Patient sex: M
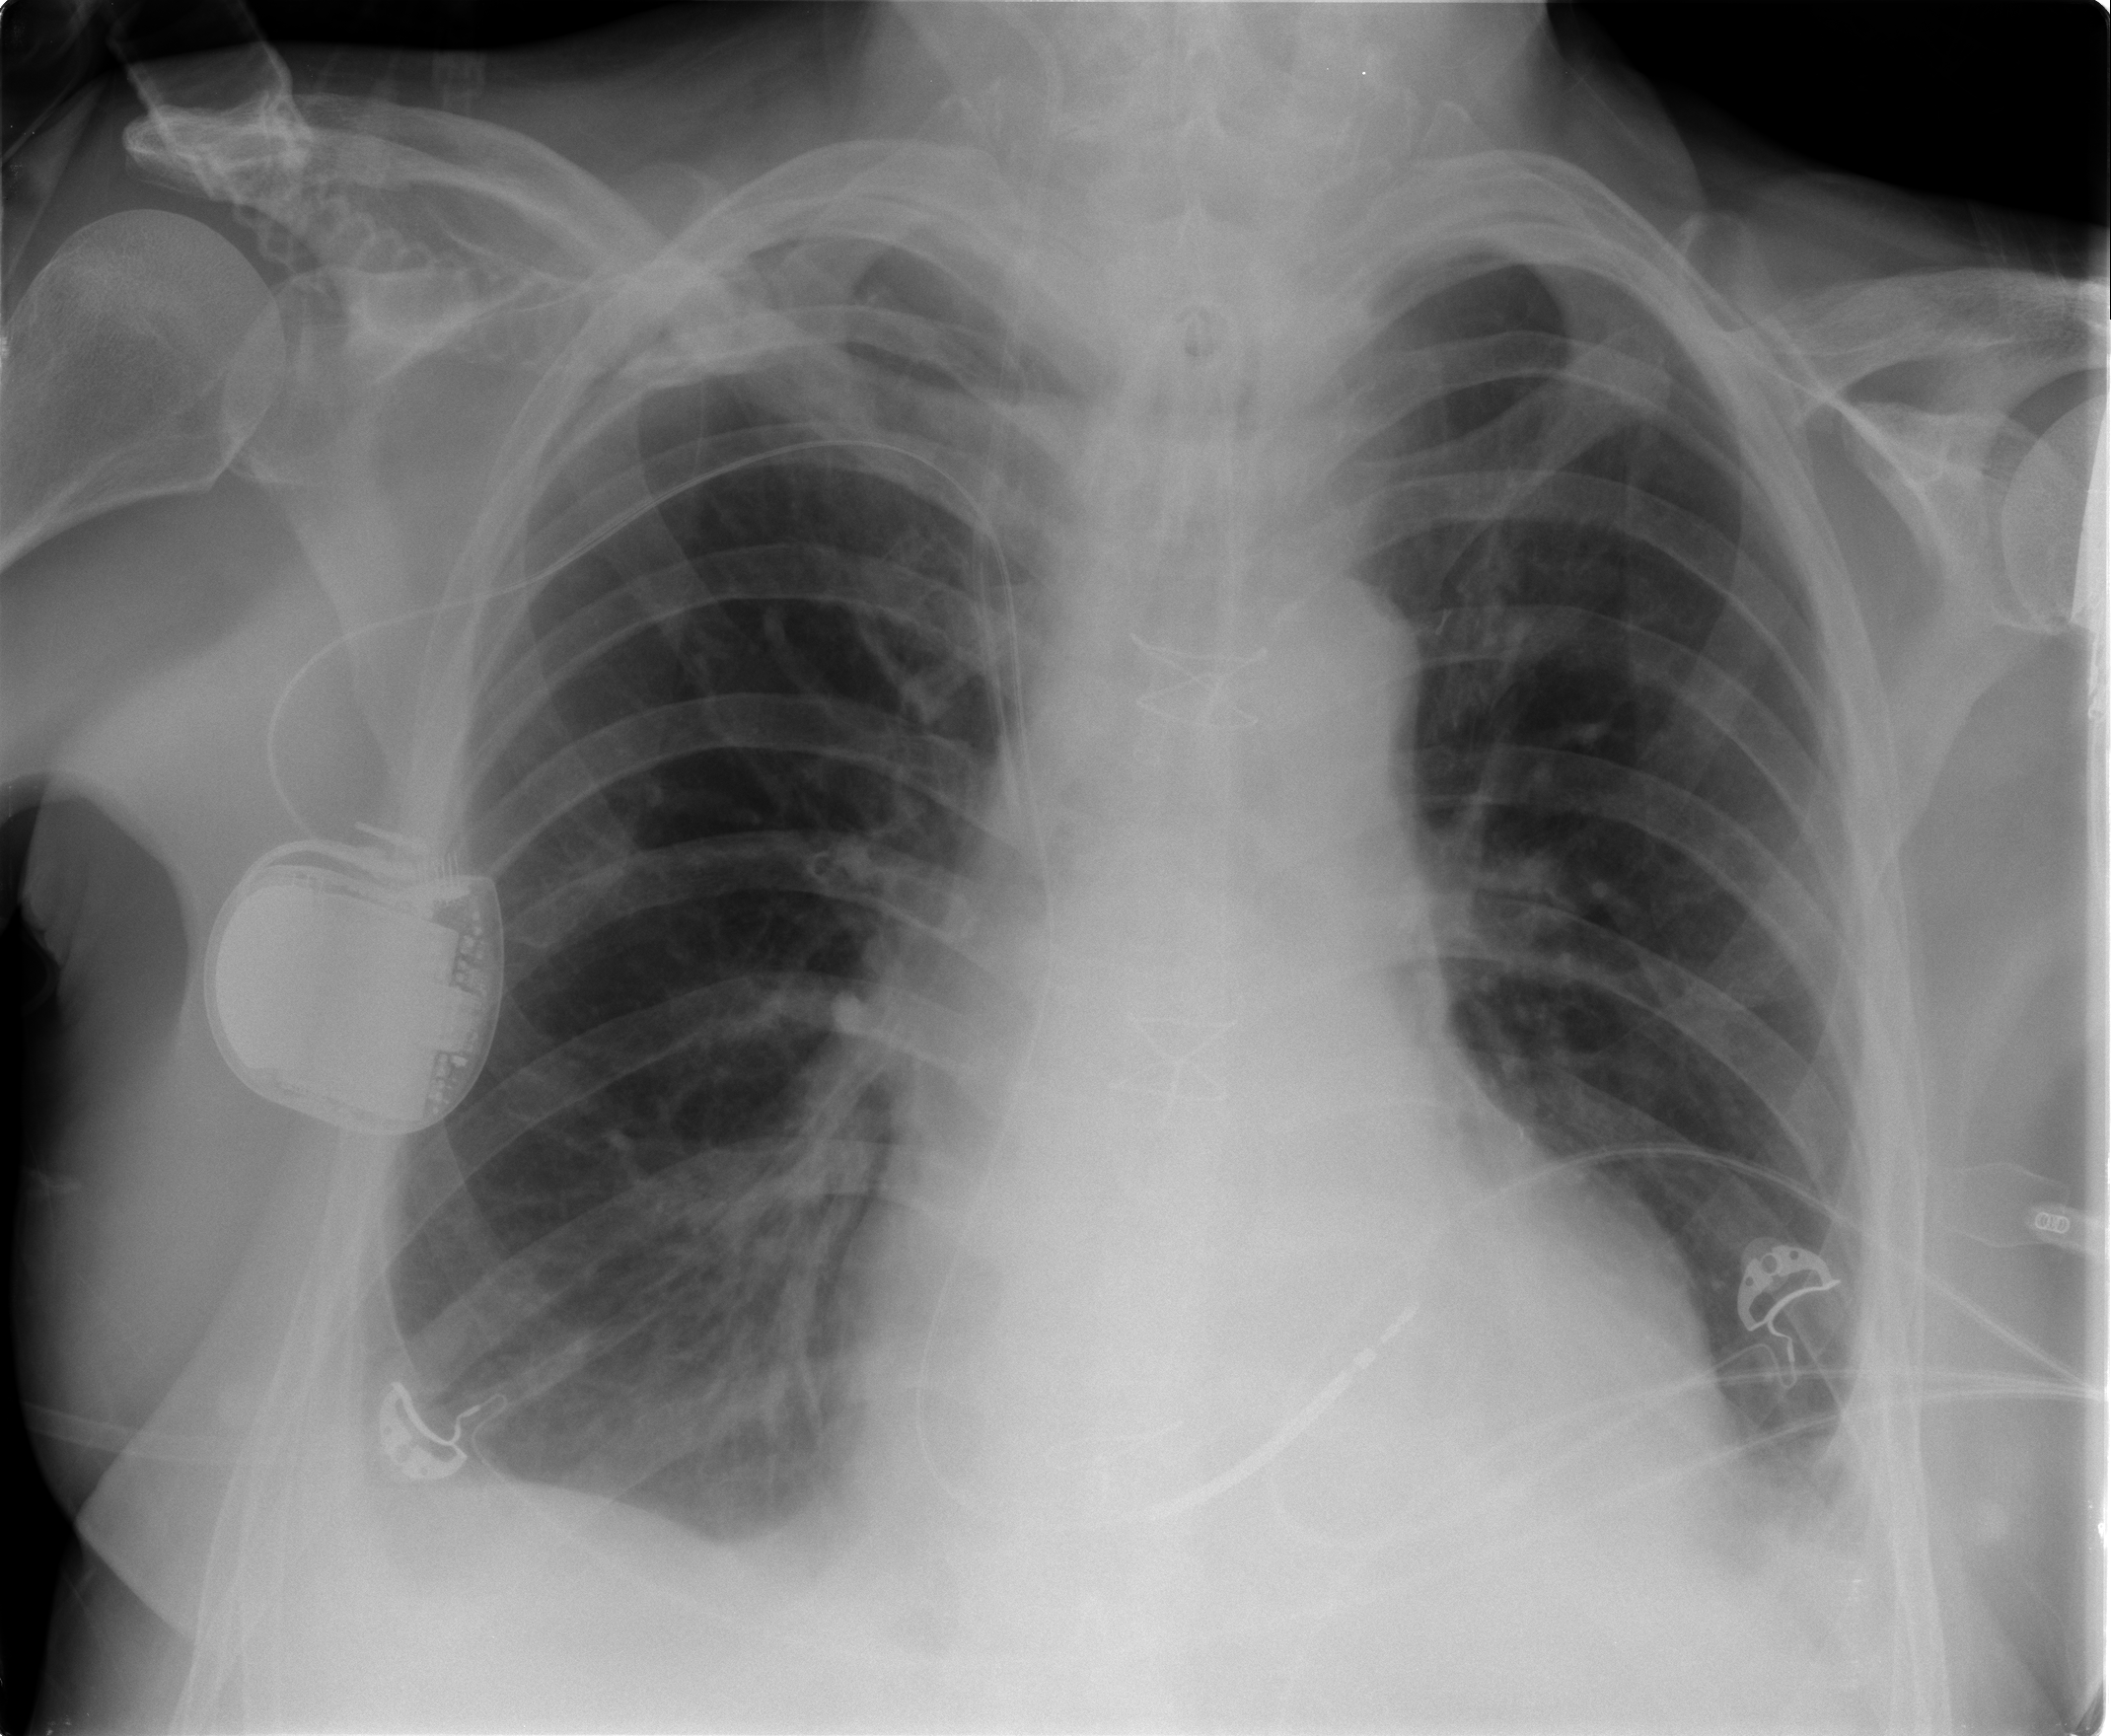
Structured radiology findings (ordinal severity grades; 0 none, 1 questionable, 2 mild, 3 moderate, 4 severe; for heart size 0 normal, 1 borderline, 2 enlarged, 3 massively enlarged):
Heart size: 0
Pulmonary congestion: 2
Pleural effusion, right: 2
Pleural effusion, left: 2
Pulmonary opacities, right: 0
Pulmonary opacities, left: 0
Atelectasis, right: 2
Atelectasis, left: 2